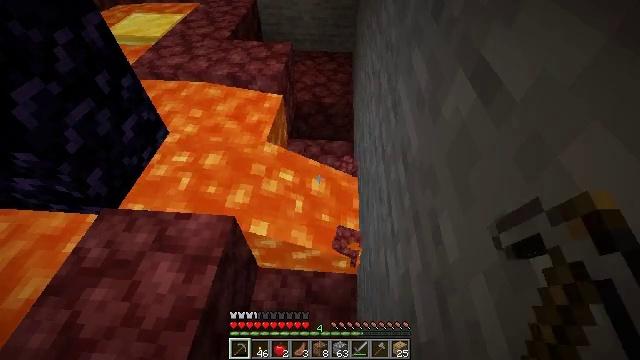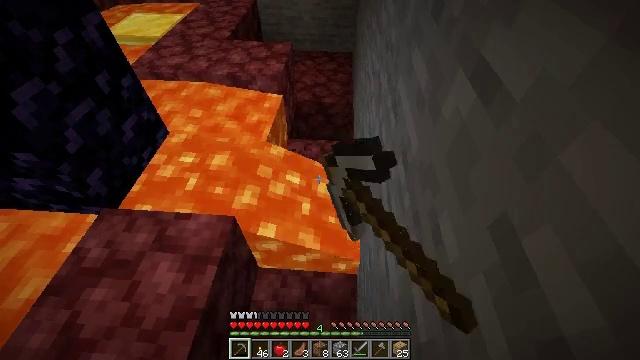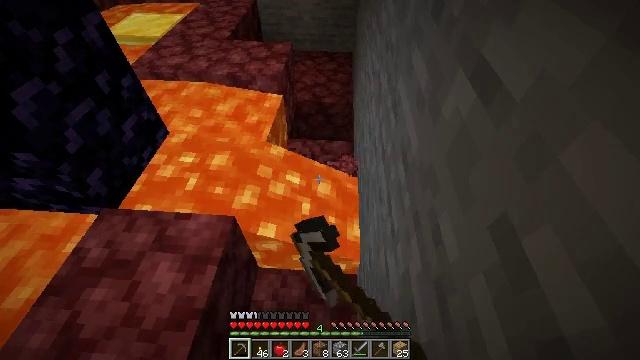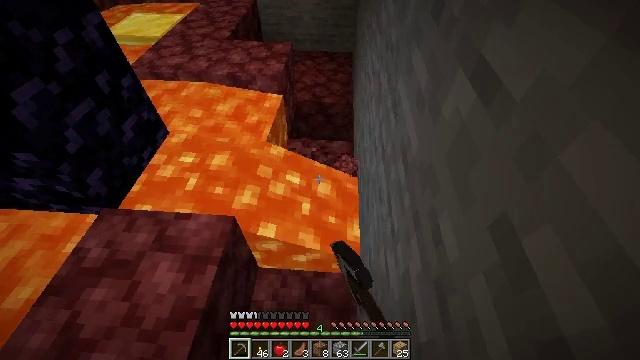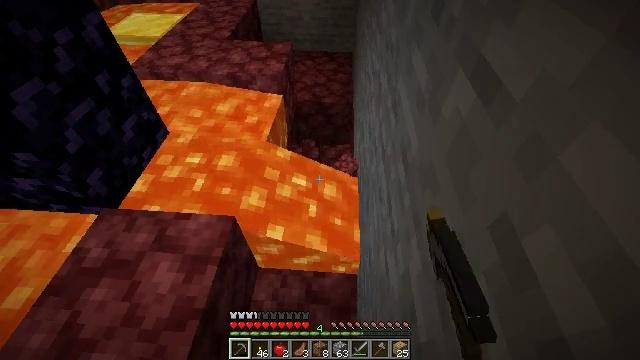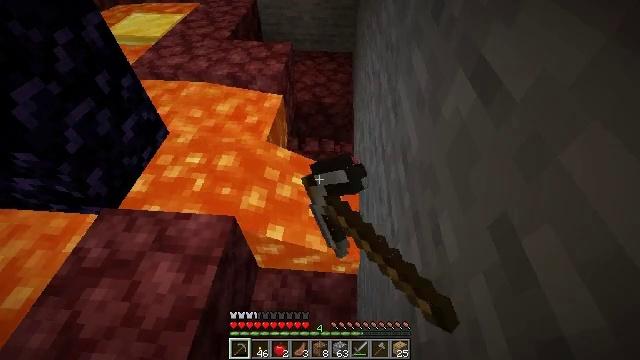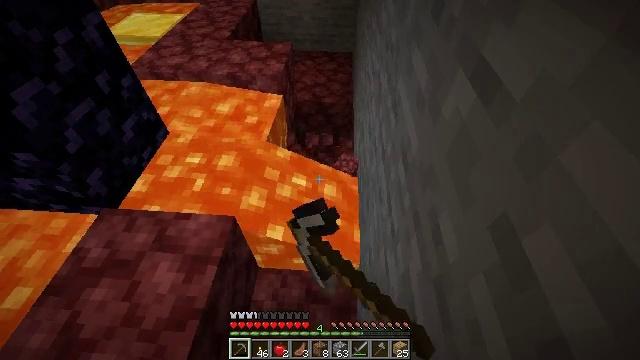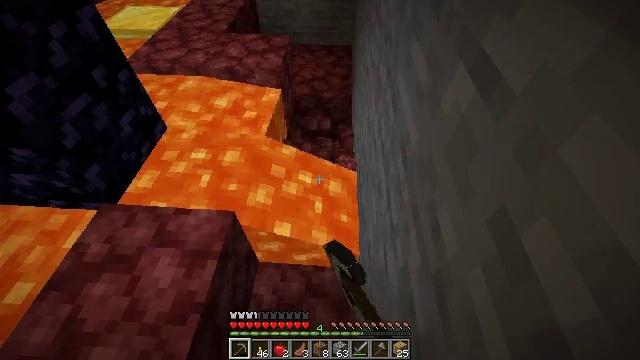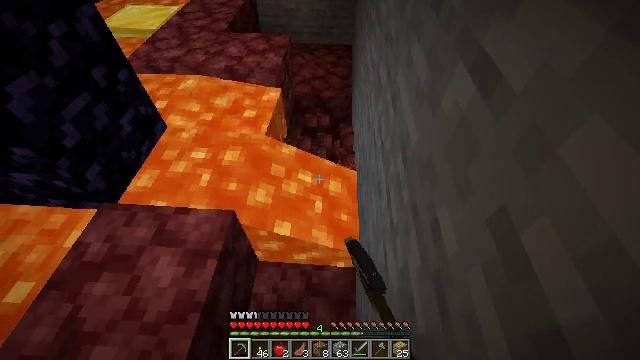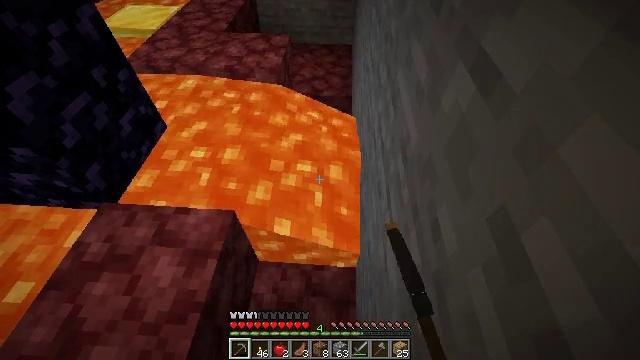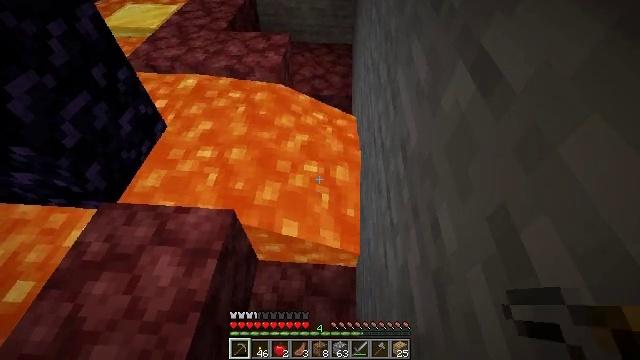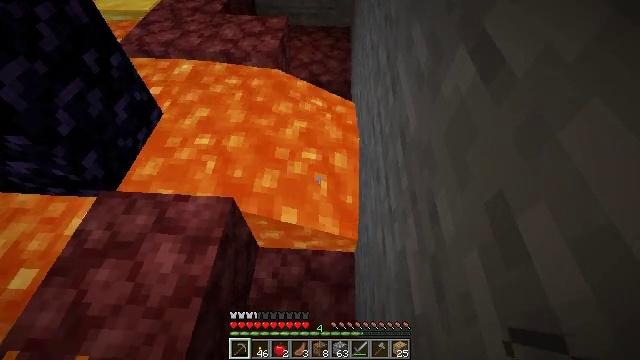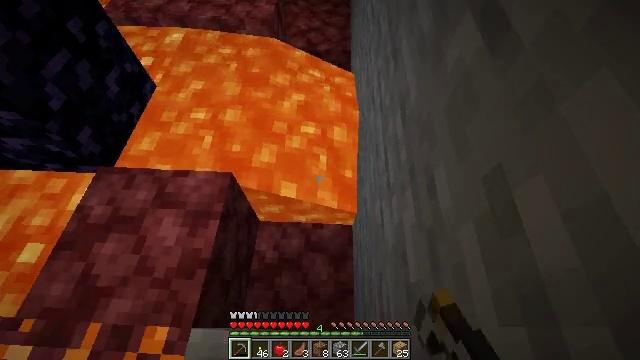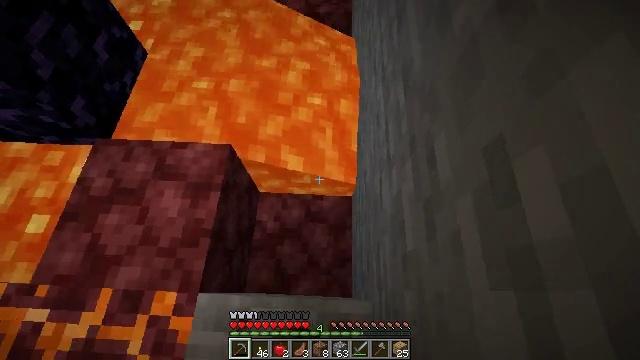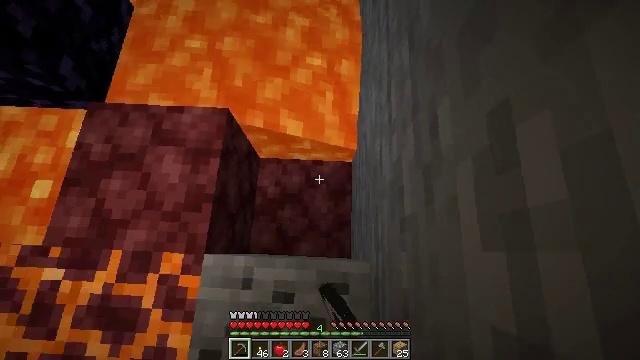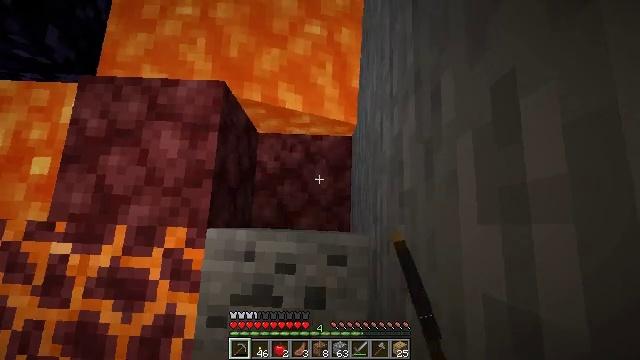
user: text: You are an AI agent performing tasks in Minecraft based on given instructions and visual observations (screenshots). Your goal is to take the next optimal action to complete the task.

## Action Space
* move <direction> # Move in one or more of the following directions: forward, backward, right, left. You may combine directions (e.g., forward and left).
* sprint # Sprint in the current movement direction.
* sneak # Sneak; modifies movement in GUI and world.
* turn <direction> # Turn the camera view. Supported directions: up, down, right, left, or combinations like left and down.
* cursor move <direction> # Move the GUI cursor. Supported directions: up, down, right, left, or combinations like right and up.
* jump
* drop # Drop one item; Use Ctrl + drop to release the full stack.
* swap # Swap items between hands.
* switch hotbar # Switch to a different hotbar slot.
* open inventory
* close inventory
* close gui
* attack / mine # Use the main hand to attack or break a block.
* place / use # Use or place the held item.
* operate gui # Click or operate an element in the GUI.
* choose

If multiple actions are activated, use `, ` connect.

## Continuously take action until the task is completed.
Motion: motion action
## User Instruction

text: Collect netherrack in the Nether.
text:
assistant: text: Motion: attack / mine
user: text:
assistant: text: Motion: attack / mine
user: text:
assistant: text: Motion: attack / mine
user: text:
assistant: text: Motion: attack / mine
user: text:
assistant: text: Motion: attack / mine
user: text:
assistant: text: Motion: attack / mine
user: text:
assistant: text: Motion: turn down, attack / mine
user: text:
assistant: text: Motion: attack / mine
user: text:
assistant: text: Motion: attack / mine
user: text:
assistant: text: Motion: attack / mine
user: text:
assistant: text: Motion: turn down, attack / mine
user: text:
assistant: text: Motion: turn down, attack / mine
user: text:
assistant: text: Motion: turn down, attack / mine
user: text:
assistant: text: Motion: turn down, attack / mine
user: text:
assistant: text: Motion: turn down, attack / mine
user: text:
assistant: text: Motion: turn down, attack / mine
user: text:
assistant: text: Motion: attack / mine
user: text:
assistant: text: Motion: attack / mine
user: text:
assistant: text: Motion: attack / mine
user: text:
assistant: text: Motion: attack / mine
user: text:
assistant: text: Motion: attack / mine
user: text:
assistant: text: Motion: attack / mine
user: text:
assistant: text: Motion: attack / mine
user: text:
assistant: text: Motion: attack / mine
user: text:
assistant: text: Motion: attack / mine
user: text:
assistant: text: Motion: attack / mine
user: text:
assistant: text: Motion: turn down, attack / mine
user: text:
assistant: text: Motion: turn down, attack / mine
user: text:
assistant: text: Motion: turn down, attack / mine
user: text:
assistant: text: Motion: turn down, attack / mine